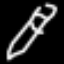
Label: pencil